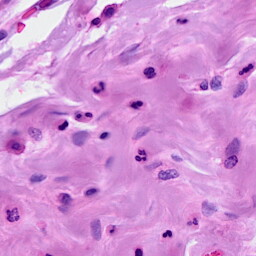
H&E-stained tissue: Breast